Question: I have a simple HTML form in which I would like to pre-populate the fields with SSI tag data. This is what I have done:
'''
<form method="get" action="flashWrite.cgi">
<li><i>Network Configuration</i>
<br>
<table border="0">
<tr>
<td>IP Address:</td><td><input value="<!--#ipaddr-->" name="ipaddr"></td>
</tr>
<tr>
<td>Subnet Mask:</td><td><input value="<!--#snetmsk-->" name="snetmsk"></td>
</tr>
<tr>
<td>Gateway:</td><td><input value="<!--#gateway-->" name="gateway"> </td>
</tr></table>
'''
The results are somewhat disapointing:

Never-mind that these IP values are showing up as 32 bit integers, I'll deal with that later. What bothers me is that the tags are showing up in the form. Can someone tell me why in the form, the value is appended to the tag instead of replacing the tag?
This is taking place on a TI LM3S9D96 MCU running an LWIP stack.
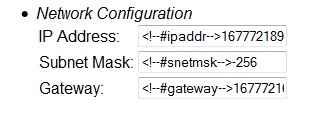
Answer: If html form code is in firmware, you will create the form as you want.
For example,
In Html:
'''
<td>IP Address:</td><td><!--#form_ipaddr--></td>
'''
In Firmware, code for form_ipaddr tag :
'''
sprintf(pcBuffer, "<input value="%s" name="ipaddr">", pcIpAddrString);
'''